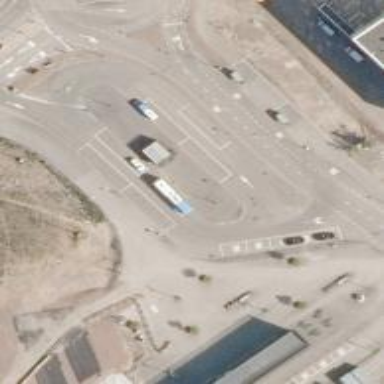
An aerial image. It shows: Bus station.